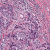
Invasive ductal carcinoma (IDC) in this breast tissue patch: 1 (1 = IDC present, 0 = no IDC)